Interaction volume radius: 5 \u00c5
Interaction volume height: 20 \u00c5
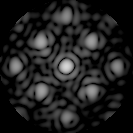
Disorder parameter: 0.2254